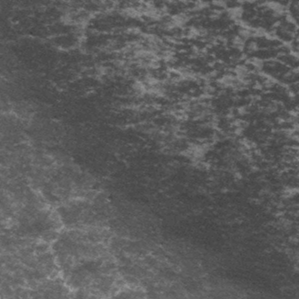
Label: frost